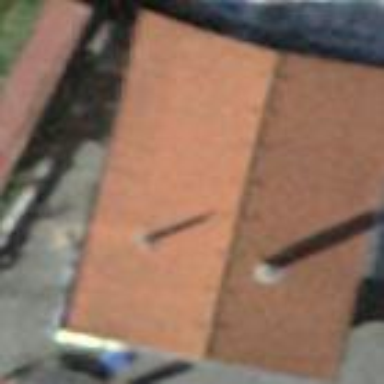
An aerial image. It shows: Gabled building with the roof oriented along its structure.